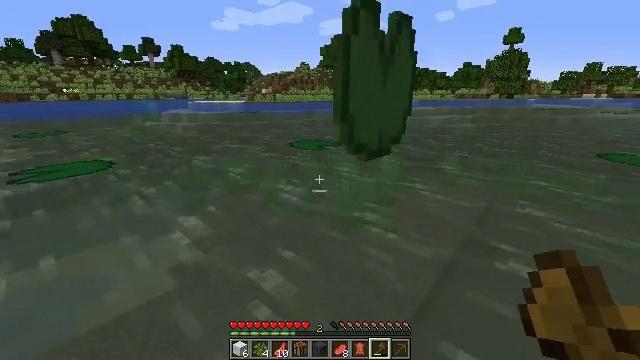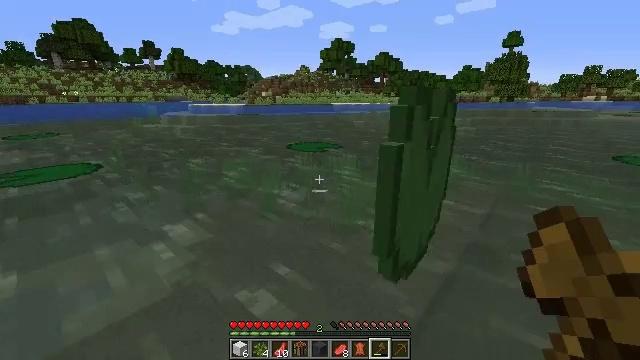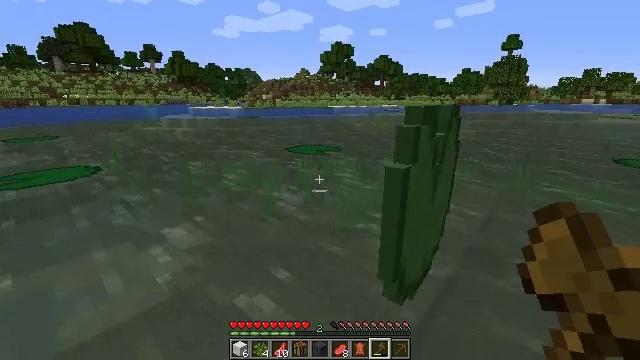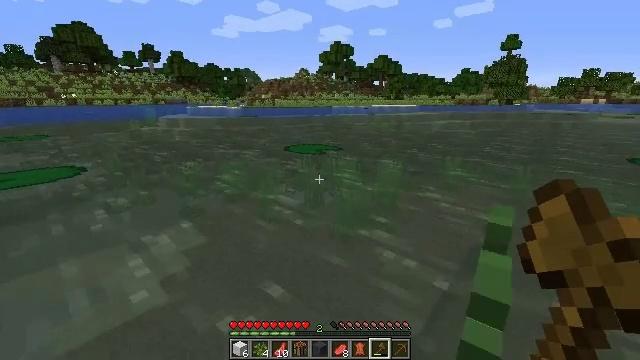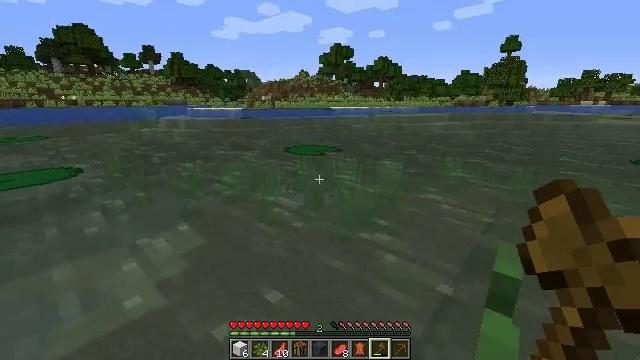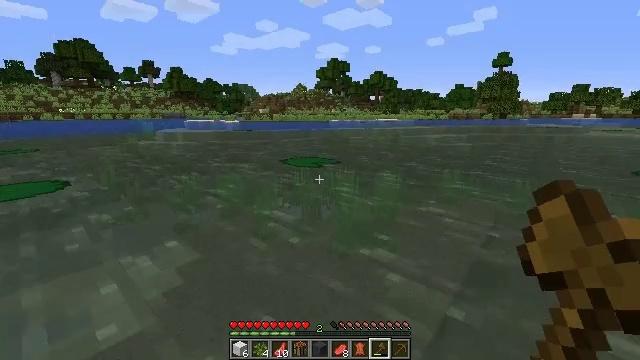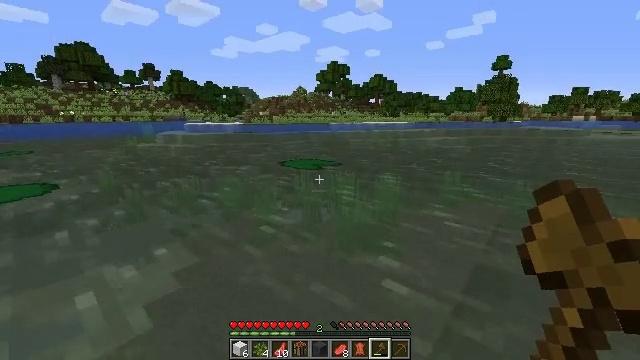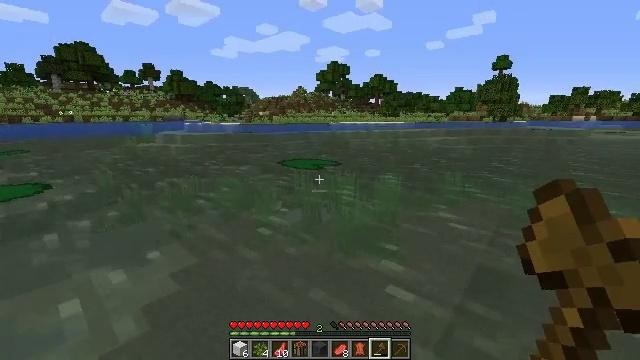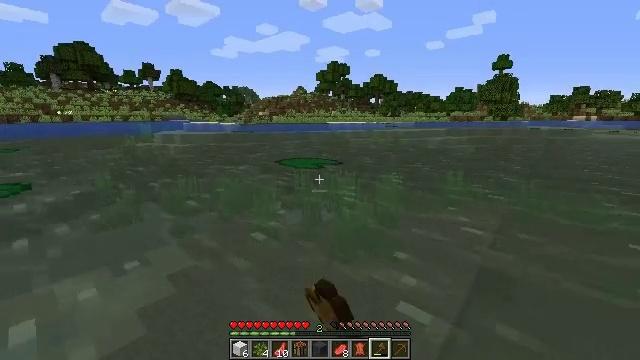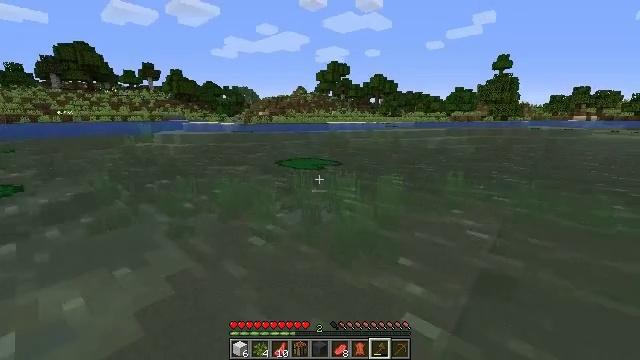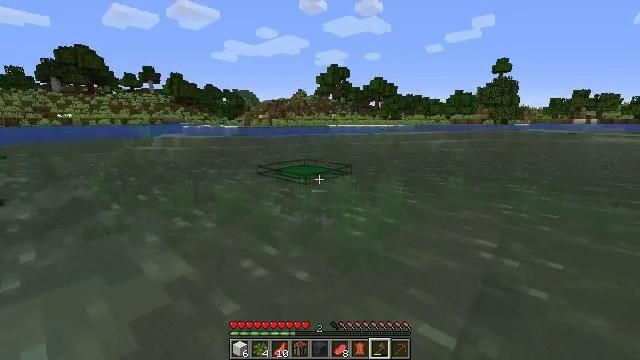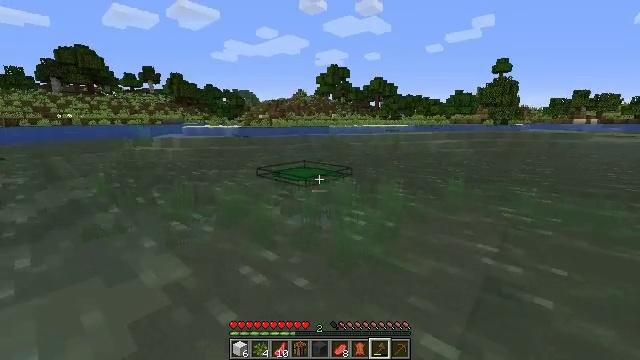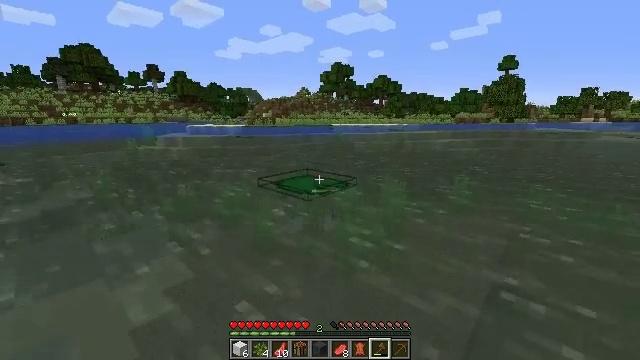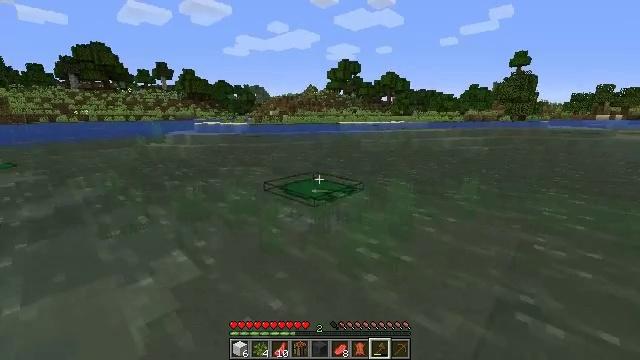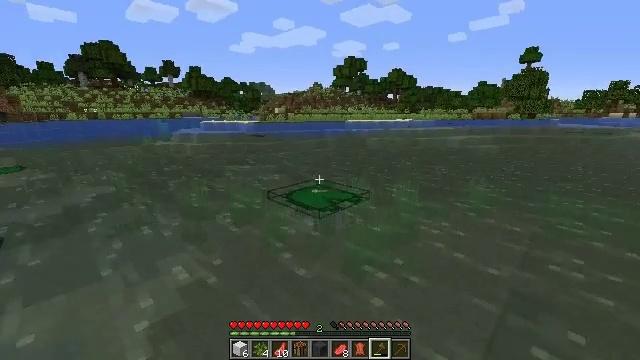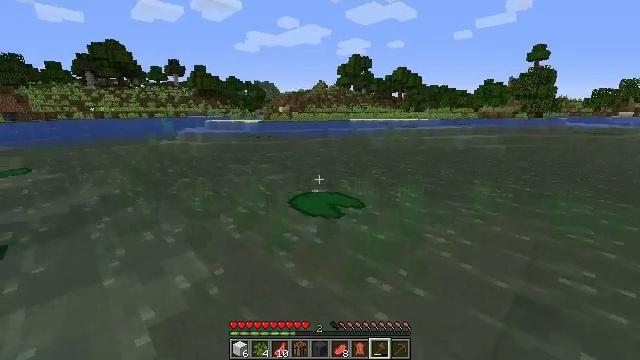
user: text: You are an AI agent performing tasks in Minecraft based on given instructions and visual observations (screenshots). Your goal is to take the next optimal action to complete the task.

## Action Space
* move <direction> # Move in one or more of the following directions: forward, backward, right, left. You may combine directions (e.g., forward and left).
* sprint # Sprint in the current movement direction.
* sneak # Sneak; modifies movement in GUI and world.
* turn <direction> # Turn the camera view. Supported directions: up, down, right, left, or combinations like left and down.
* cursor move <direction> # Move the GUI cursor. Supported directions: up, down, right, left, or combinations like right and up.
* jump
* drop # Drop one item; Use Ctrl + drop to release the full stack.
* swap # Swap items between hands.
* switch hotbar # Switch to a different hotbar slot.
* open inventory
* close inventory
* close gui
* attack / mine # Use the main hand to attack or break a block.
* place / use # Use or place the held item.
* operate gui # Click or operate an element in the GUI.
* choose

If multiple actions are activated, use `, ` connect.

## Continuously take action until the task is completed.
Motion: motion action
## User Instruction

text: Gather lily pads while exploring.
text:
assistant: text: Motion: move forward
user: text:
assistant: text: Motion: move forward
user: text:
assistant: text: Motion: move forward
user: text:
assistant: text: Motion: move forward
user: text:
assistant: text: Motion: move forward, turn up
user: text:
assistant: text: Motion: move forward
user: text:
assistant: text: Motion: move forward, attack / mine
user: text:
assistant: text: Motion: move forward, attack / mine
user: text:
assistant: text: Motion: move forward, attack / mine, jump
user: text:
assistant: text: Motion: move forward, attack / mine, jump
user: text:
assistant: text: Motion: move forward, attack / mine, jump
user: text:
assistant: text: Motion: move forward, attack / mine, jump
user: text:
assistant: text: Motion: move forward, turn left, attack / mine, jump
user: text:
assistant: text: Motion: move forward, turn left, attack / mine, jump
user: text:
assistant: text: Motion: move forward, attack / mine, jump
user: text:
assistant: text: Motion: move forward, attack / mine
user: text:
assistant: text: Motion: move forward, turn left and down, attack / mine
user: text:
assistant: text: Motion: move forward, turn down, attack / mine
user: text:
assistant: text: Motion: move forward, attack / mine
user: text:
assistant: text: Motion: move forward, attack / mine
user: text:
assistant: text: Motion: move forward, attack / mine
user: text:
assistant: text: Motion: move forward, attack / mine
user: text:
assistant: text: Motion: move forward, attack / mine
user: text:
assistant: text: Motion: move forward, attack / mine
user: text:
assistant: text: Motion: move forward, turn right and down, attack / mine
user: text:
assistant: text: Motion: move forward, turn right and down, attack / mine
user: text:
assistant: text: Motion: move forward, turn right and down, attack / mine
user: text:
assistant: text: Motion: move forward, attack / mine
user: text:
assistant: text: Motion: move forward, attack / mine
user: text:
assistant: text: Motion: move forward, attack / mine